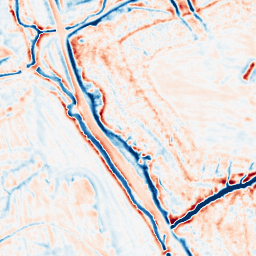
Category: edge_preserving
Decomposition family: bilateral
Decomposition parameters: d: 15
sigma_color: 75
sigma_space: 75
Upsampling method: linear_exact
Upsampling parameters: scale: 2
Upsampling scale: 2